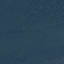
Label: Forest